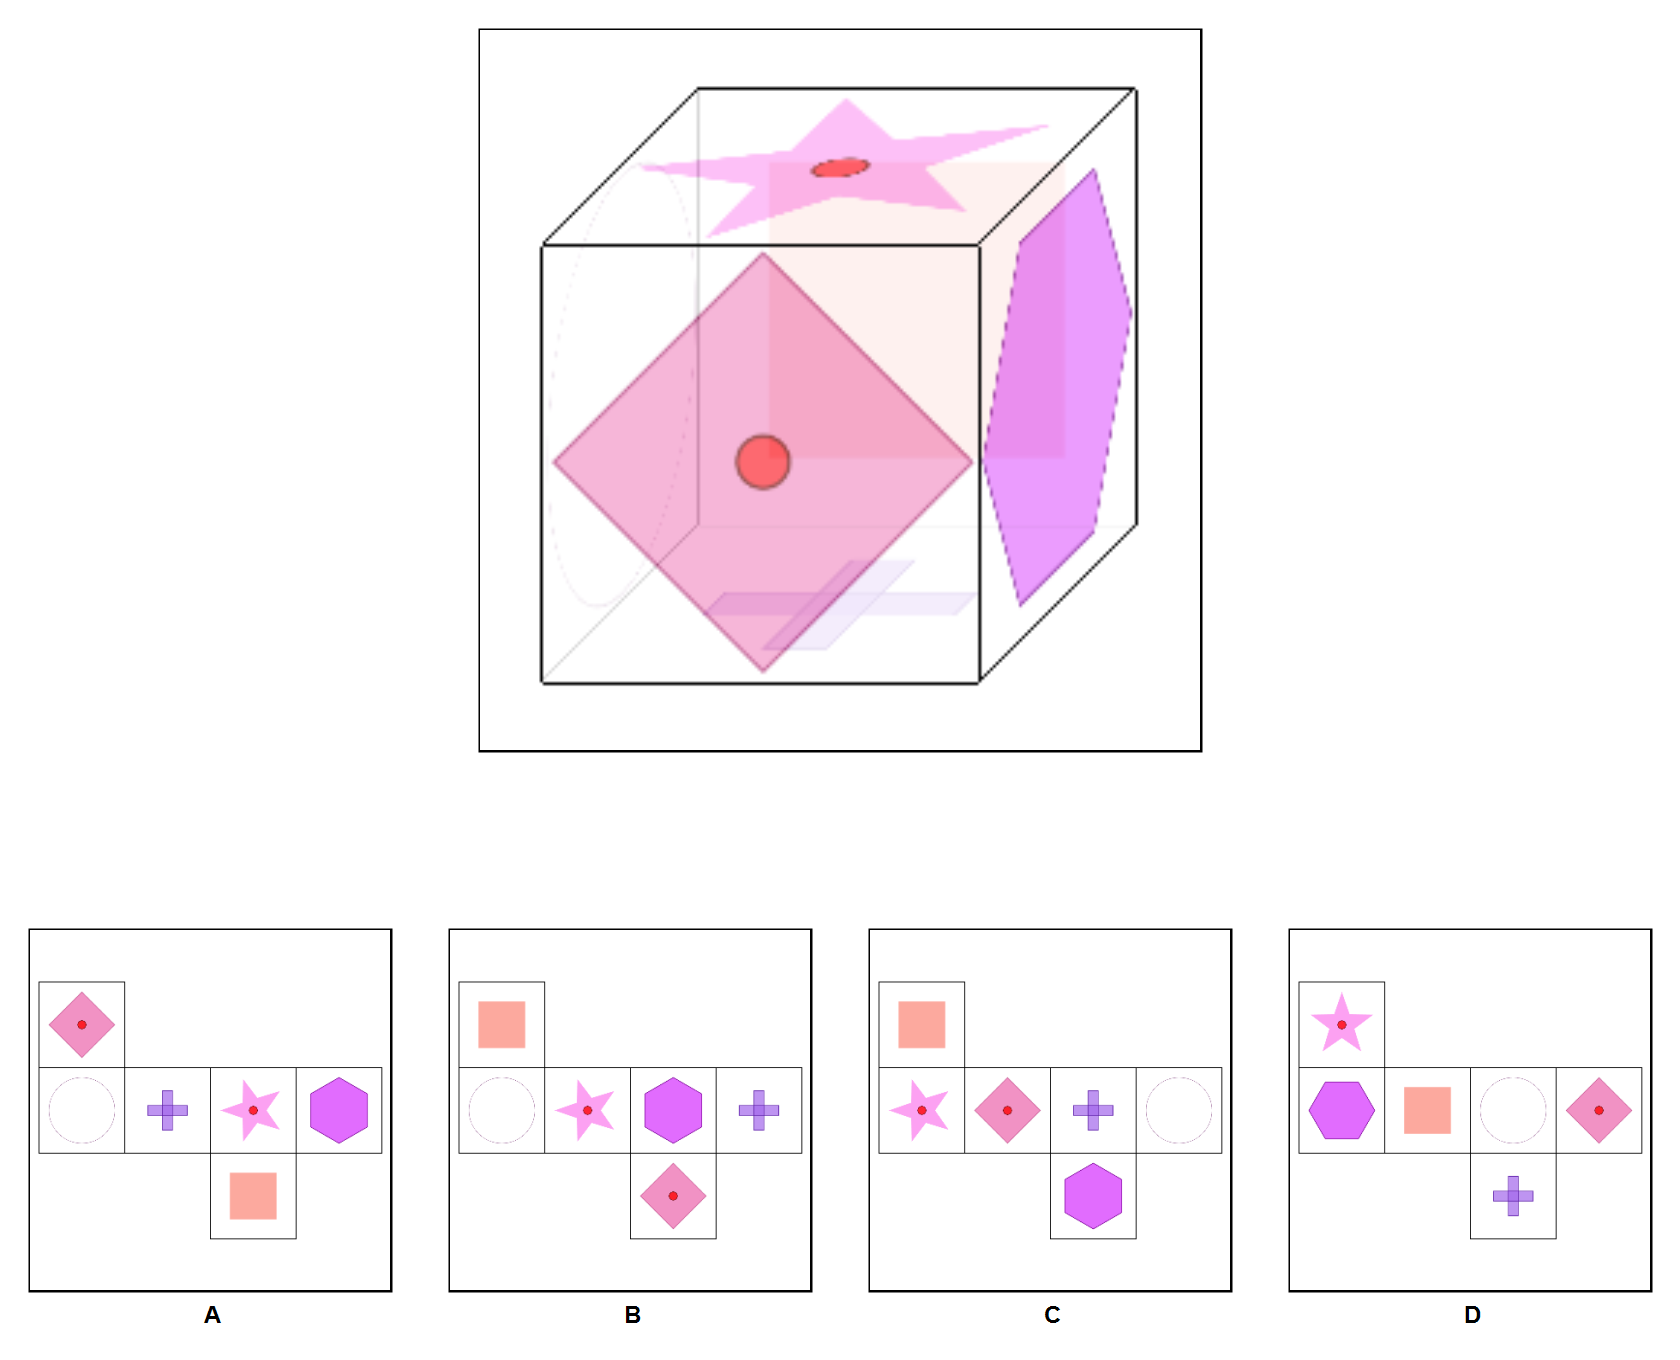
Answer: B